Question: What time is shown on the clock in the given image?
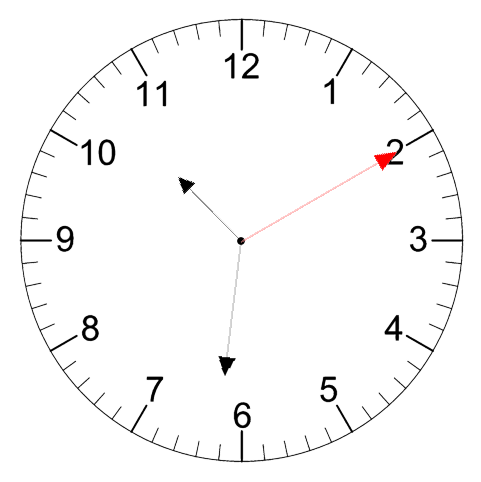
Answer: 10:31:10